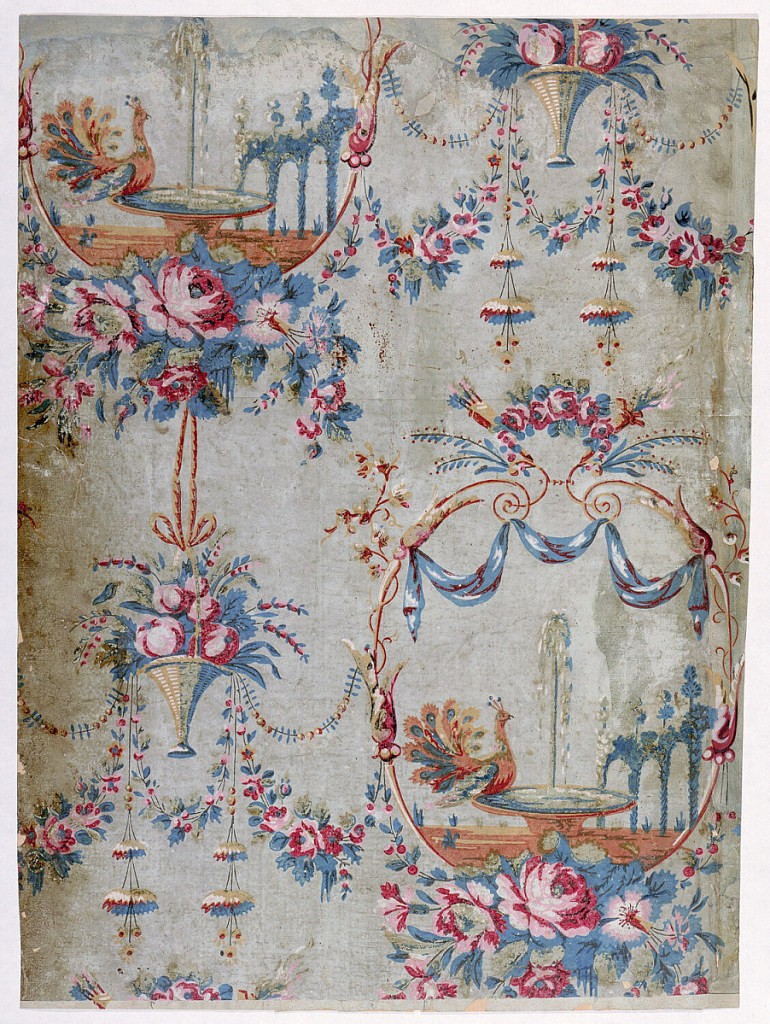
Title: Sidewall
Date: ca. 1785
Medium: Block-printed on handmade paper
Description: Vertical rectangle of joined sheets of paper. Alternating motifs: peacock perched on left side of a running fountain, surrounded by flower garlands, sprays and drapery; and basket of flowers held by twisted ribbon and bow, with long trailing flower garland.